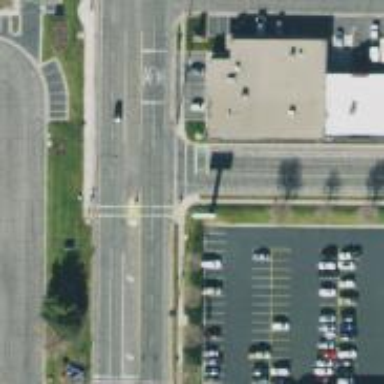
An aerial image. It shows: Secondary road with asphalt surface.